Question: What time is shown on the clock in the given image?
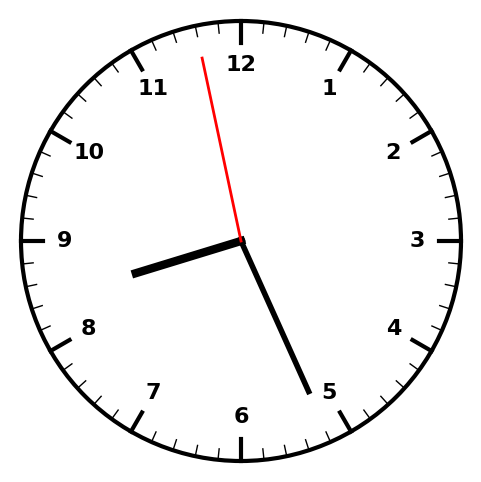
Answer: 08:25:58